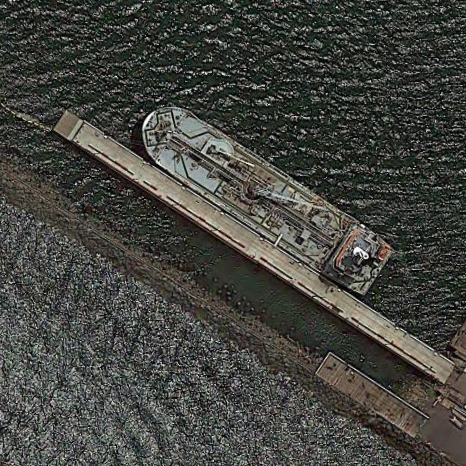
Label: civil